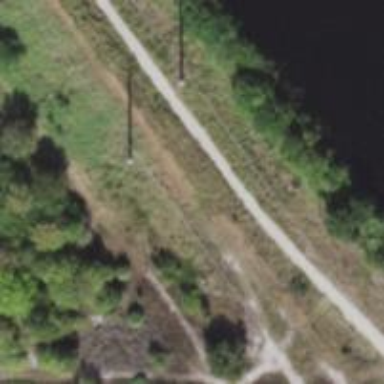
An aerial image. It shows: Power pole.